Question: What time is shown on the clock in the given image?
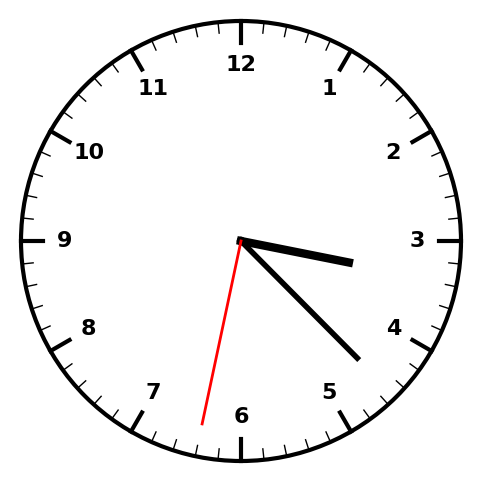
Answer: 03:22:32